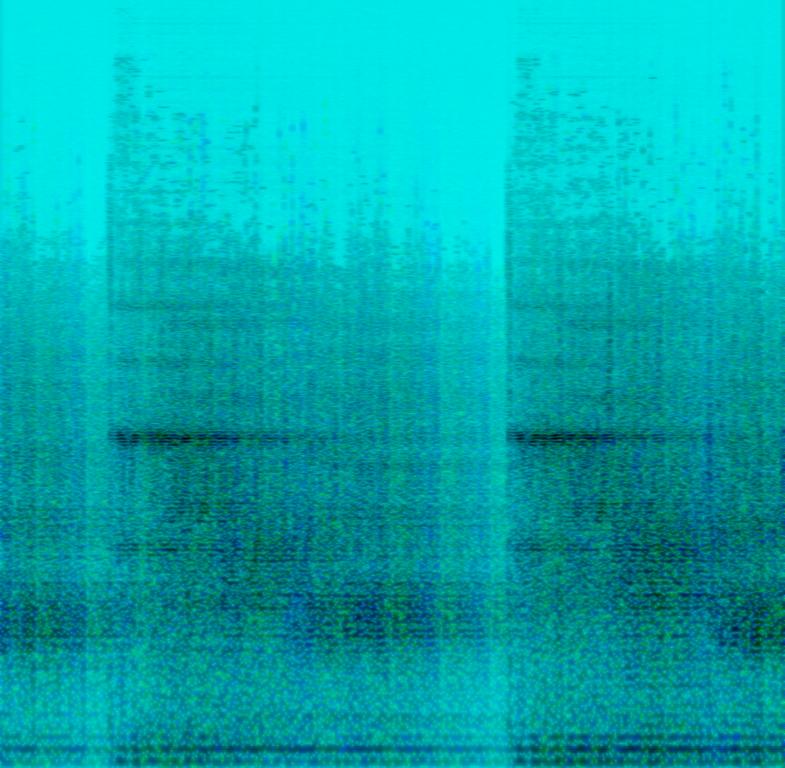
This recording is full of digital scary sounds with a lot of reverb and delay. This may be playing in a scary game.